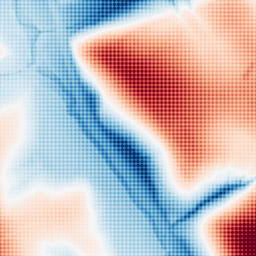
Category: classical
Decomposition family: gaussian
Decomposition parameters: sigma: 50
Upsampling method: sinc_hamming
Upsampling parameters: scale: 8
kernel_size: 8
Upsampling scale: 8